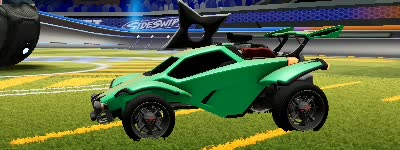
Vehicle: octane